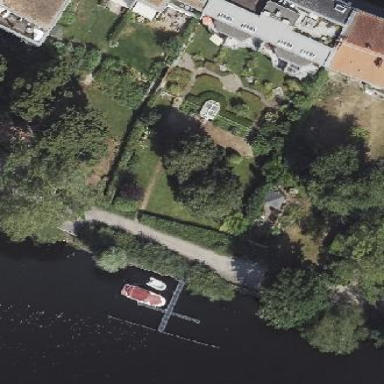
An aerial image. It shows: Garden area designated for leisure land.